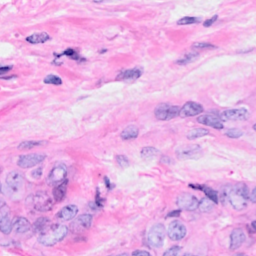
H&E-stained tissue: Breast